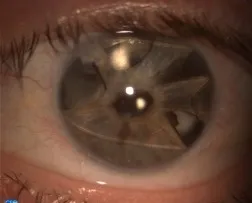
Anterior chamber photo.
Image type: medical_photograph (other_medical_photograph)